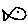
Label: fish